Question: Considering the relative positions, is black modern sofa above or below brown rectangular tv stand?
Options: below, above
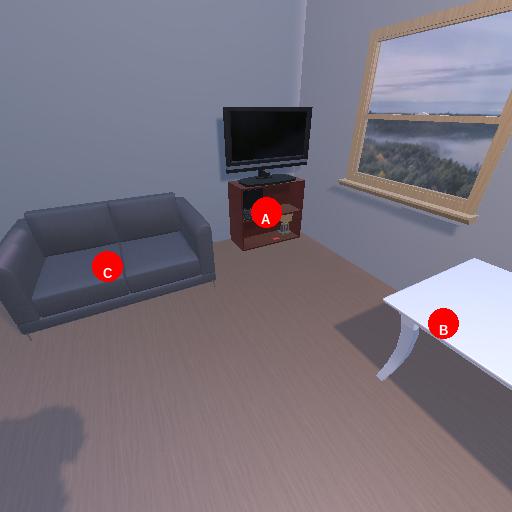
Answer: below